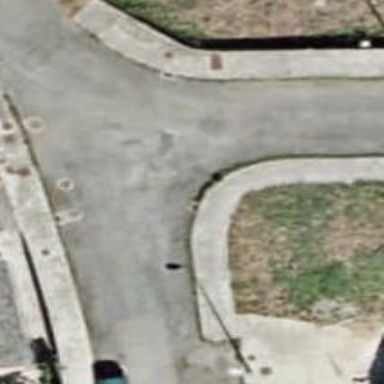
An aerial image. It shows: Road with stop sign.